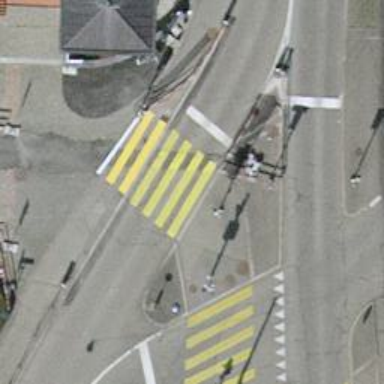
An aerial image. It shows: Road with traffic signals and zebra crossing marked by zebra lines.